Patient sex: M
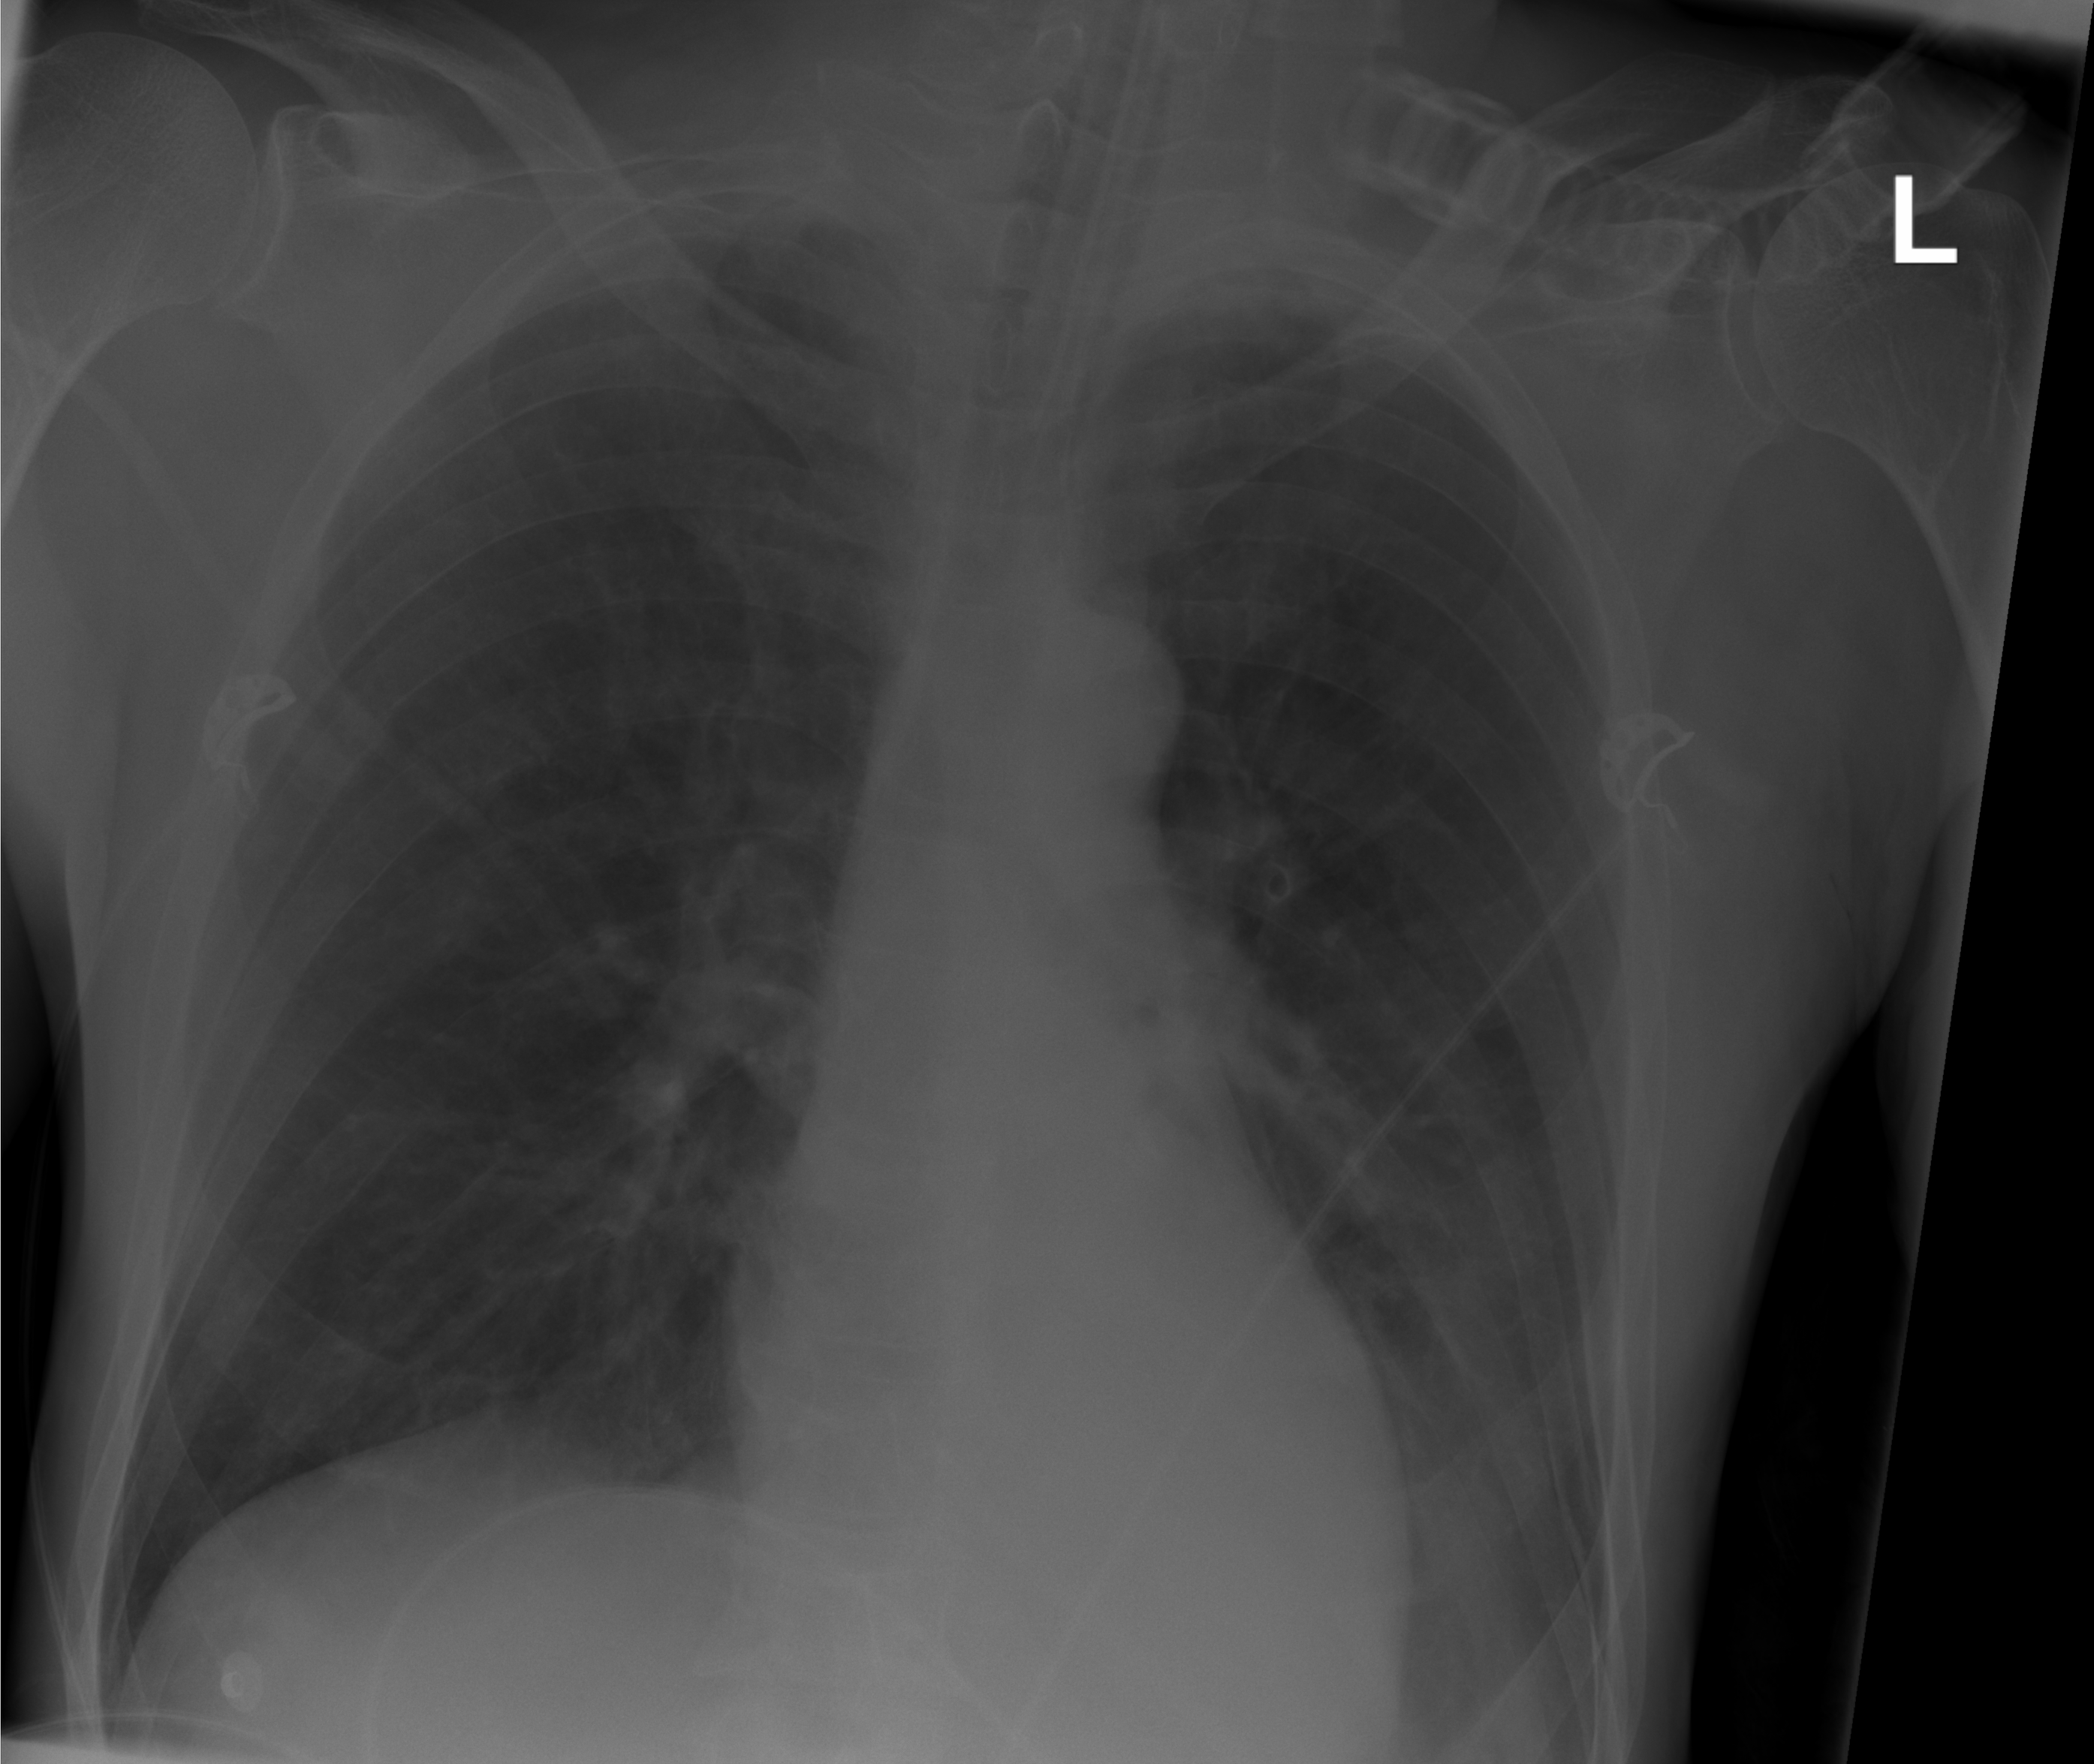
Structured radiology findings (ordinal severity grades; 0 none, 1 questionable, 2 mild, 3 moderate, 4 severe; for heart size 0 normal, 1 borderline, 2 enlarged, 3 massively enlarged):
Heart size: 0
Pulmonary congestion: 0
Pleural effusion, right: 0
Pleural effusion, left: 1
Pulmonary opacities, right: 2
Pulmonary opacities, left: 2
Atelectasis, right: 0
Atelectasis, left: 0